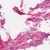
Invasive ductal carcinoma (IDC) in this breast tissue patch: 0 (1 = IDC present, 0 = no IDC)